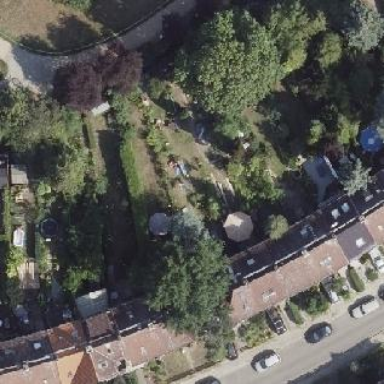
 designed for leisure activities on land."